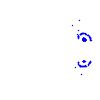
Particle: pion